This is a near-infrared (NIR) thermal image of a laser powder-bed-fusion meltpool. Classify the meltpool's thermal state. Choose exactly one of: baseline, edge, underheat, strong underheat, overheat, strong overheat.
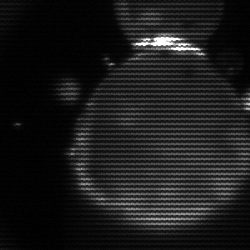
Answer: edge